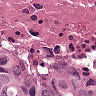
Metastatic tissue present: yes